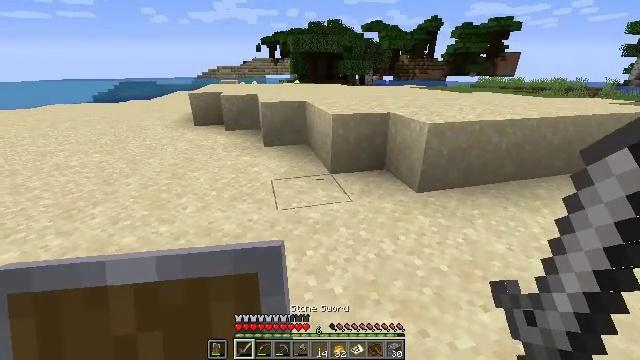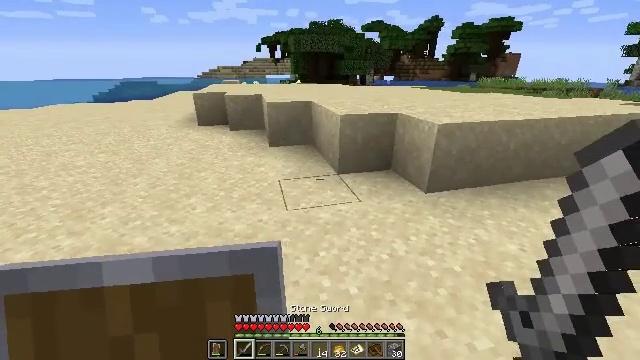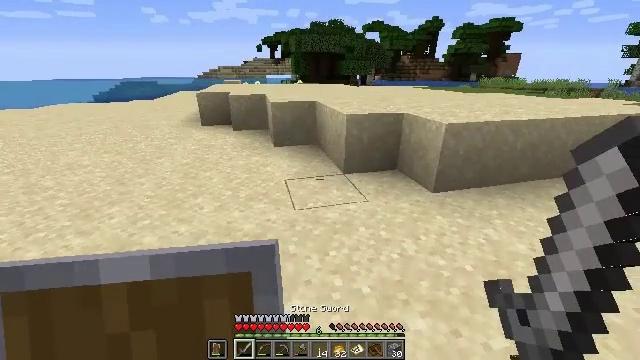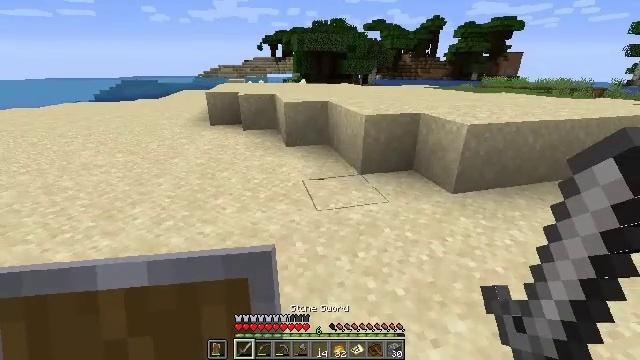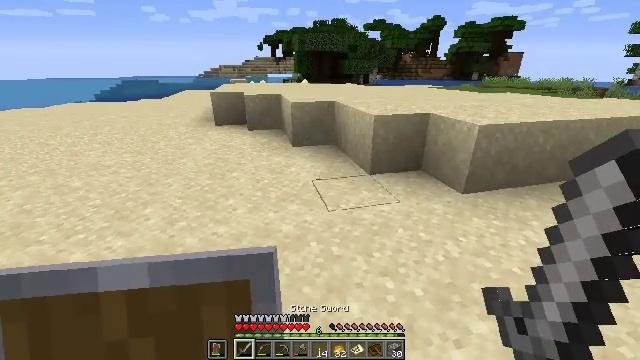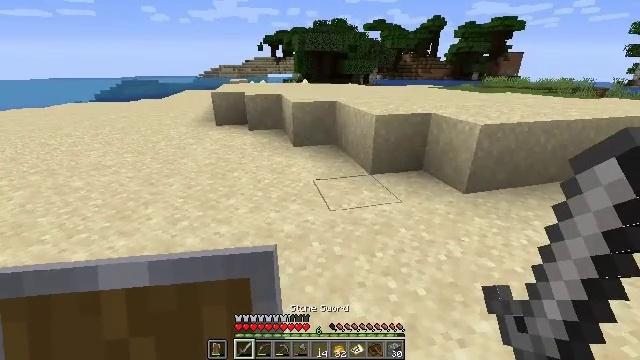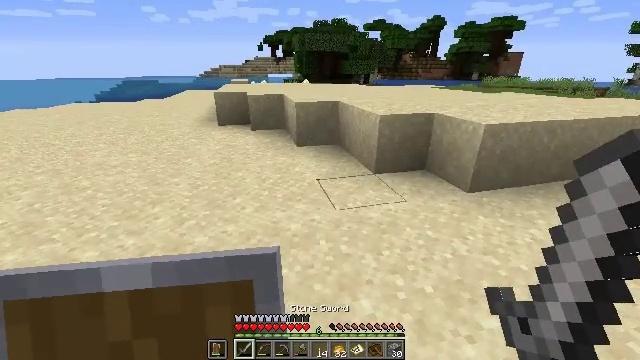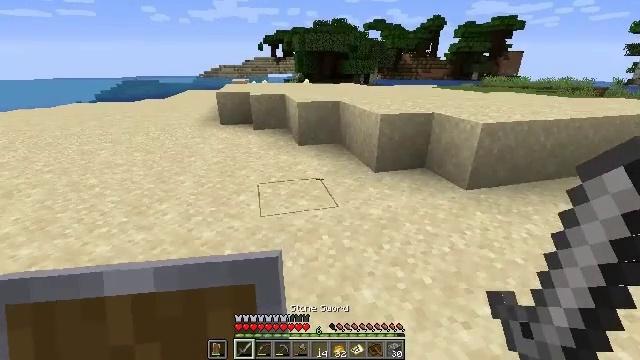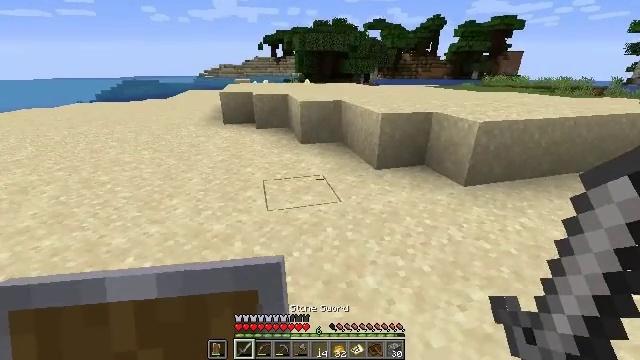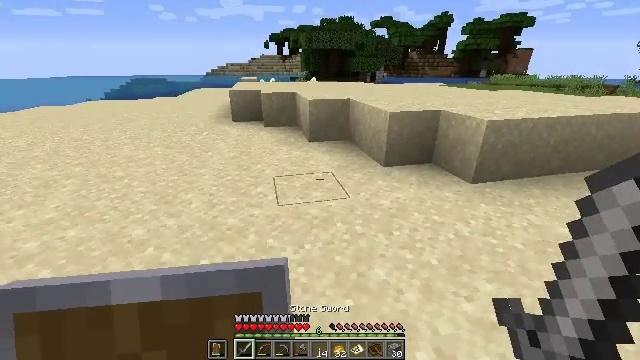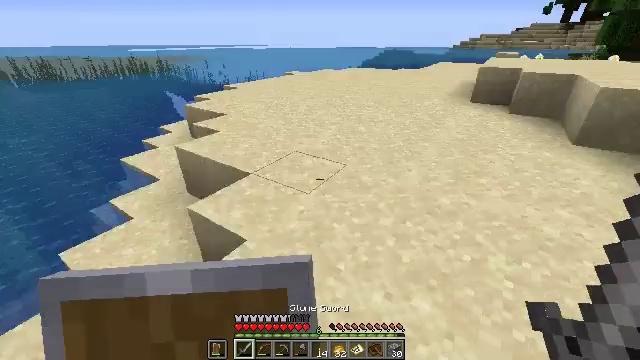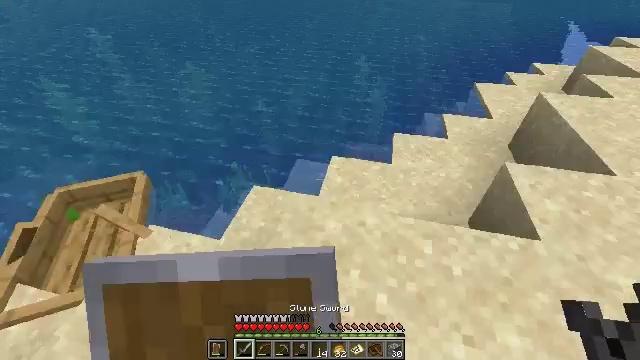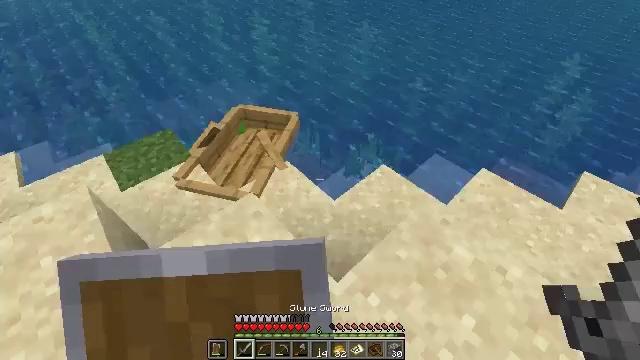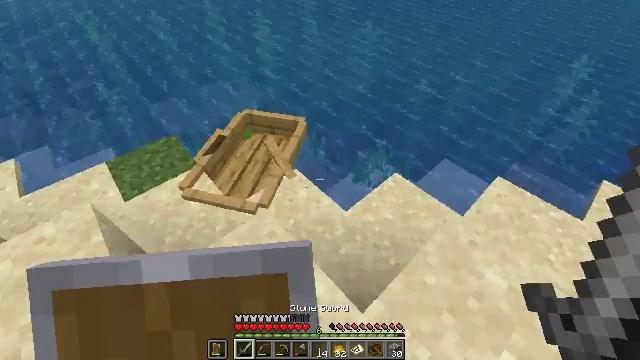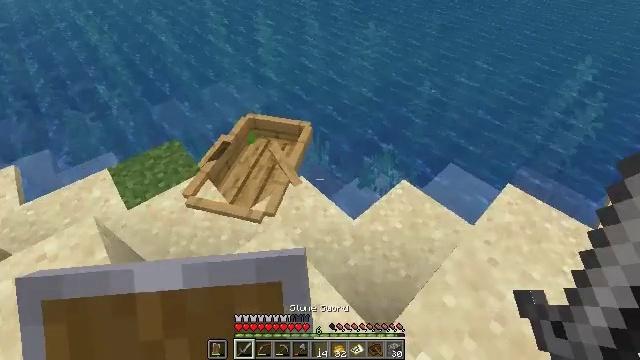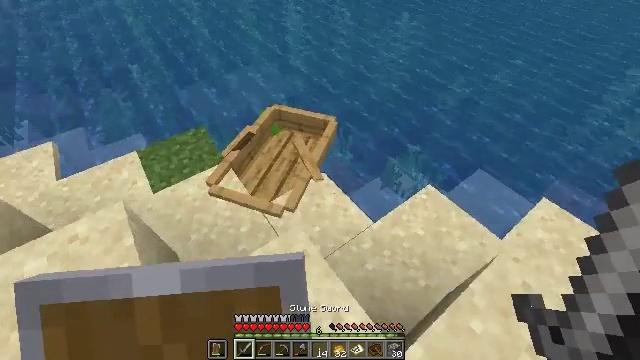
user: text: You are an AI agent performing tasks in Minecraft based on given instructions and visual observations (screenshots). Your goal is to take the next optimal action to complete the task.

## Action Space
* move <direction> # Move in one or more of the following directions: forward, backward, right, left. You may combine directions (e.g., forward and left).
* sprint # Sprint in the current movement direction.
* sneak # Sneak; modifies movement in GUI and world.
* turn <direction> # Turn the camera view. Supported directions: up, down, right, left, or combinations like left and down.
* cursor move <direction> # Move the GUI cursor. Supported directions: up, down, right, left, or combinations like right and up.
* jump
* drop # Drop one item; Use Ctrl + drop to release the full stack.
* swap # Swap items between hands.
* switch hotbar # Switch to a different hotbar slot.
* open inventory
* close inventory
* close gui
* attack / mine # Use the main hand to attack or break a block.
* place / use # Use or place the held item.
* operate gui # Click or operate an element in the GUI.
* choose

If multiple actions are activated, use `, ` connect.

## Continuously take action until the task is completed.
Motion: motion action
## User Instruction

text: Mine sand by the water.
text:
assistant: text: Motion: move left
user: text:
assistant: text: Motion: move left
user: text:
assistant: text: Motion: move left
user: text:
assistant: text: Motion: no_op
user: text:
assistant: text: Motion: no_op
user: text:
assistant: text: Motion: move back
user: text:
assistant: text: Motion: move back
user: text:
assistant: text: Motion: move back and move left
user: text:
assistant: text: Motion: move back and move left, turn left
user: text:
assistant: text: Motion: move left, turn left and down
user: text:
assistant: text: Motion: move left, turn left and down
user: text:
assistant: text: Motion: move forward and move left, turn left and down
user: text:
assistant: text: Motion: move forward and move left
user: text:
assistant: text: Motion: move forward and move left
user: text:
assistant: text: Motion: move forward, turn left and down
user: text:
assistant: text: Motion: move forward, turn left and down
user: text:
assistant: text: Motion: move forward
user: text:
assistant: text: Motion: move forward
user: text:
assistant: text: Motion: move forward, turn down, jump
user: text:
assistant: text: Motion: move forward, turn down, jump
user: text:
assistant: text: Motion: move forward, turn down, jump
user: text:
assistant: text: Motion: move forward, turn left and down
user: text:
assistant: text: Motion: move forward, turn down
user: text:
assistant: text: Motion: turn left and down
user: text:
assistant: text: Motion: turn left and down
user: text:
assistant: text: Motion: no_op
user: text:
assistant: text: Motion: no_op
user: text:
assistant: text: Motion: turn left and down
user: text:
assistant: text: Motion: no_op
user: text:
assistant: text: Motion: turn down, attack / mine